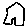
Label: house